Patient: sex F, age 53
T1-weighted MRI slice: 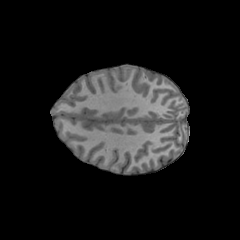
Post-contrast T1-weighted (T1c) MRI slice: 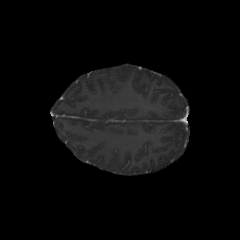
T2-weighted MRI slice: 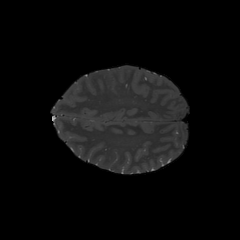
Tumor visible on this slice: no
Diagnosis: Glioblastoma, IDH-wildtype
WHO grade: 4